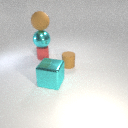
large brown rubber sphere above large cyan metal sphere